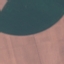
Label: AnnualCrop